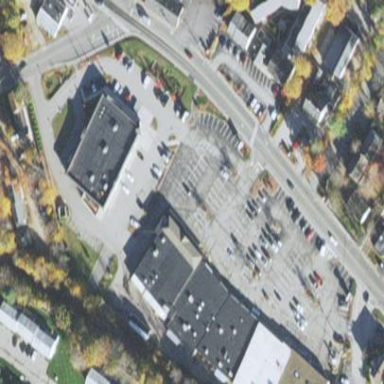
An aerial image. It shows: Commercial building.